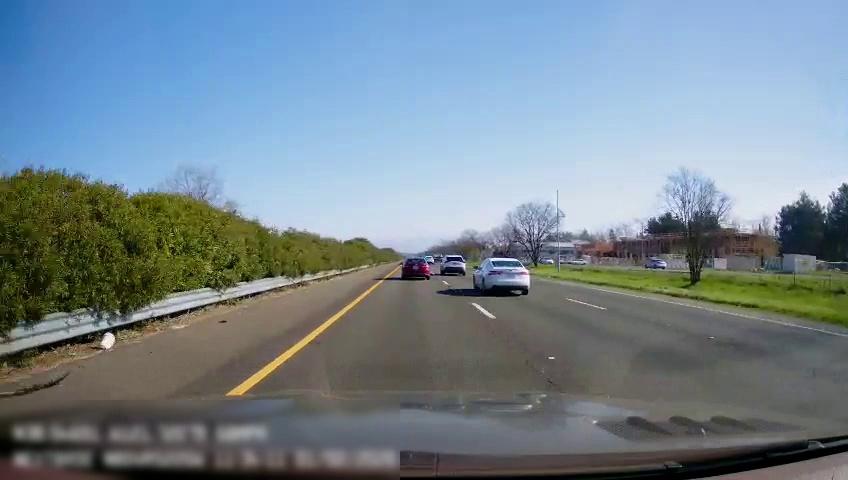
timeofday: Day
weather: Sunny
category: Drivable Space
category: Vehicles | Car
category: Vehicles | Car
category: Vehicles | Car
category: Vehicles | Car
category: Lanes | Current Lane
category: Lanes | Current Lane
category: Lanes | Alternate Lane
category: Lanes | Alternate Lane